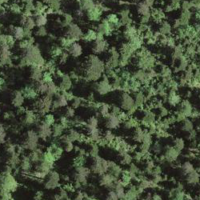
EUNIS habitat code: 44
Species observed at this site:
Aruncus dioicus